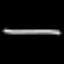
Label: line